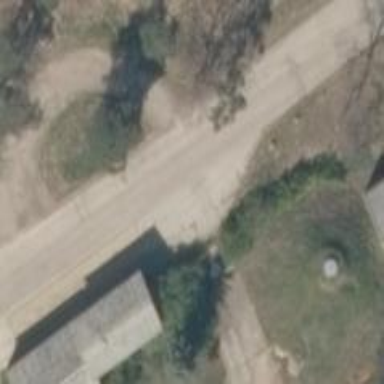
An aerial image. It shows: Unclassified road with concrete plates surface.